Question: I wanted to know how I could change the axis of a plot of Tukey's HSD so I could shorten the words to make each comparison fit and not look ridiculous.
It would help a lot if you could help me with codes for changing axis labels, font size and color.
There are quite a few comparisons in the plot, so I would like to make the significant ones (the comparisons whose intervals are not on the "0" line) stand out more by changing their color.
'''
'Gastropods = read.csv(file = "MaroubraZones.csv", header = TRUE)
boxplot(Abundance ~ Zone*Species,data = Gastropods, names = c("A.high", "A.mid", "A.low", "C.high", "C.mid", "C.low", "N.high", "N.mid", "N.low"))
Gastropods.ANOVA = aov(Abundance ~ Zone * Species, data = Gastropods)
hist(Gastropods.ANOVA$residuals)
plot(Gastropods.ANOVA)
Gastropods$LOGAbundance = log10(Gastropods$Abundance + 1)
Gastropods$SQRTAbundance = sqrt(Gastropods$Abundance + 1)
summary(Gastropods.ANOVA)
summary(Gastropods$SQRTAbundance.ANOVA)
interaction.plot(Gastropods$Zone, Gastropods$Species, Gastropods$Abundance, main= "Gastropod Interaction Plot", xlab = "Gastropod Zone", ylab= "Mean of Gastropod Abundance",legend = FALSE))
interaction.plot(Gastropods$Zone, Gastropods$Species, Gastropods$Abundance, main= "Gastropod Interaction Plot", xlab = "Gastropod Zone", ylab= "Mean of Gastropod Abundance", legend = FALSE)
TukeyHSD(Gastropods.ANOVA)
tuk<-TukeyHSD(Gastropods.ANOVA)
plot(tuk)'
'''
As you can see the axis's are terrible and I want to highlight the significant values outside of the zero interval.

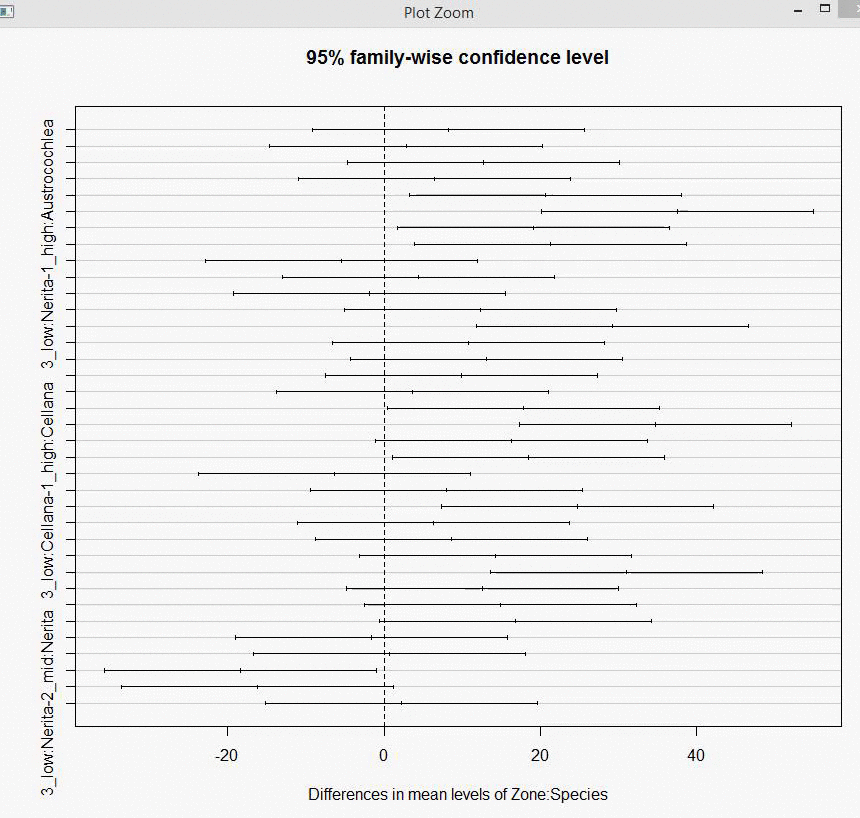
Answer: Try this:
'''
TukeyHSD(Gastropods.ANOVA)
tuk<-TukeyHSD(Gastropods.ANOVA)
psig=as.numeric(apply(tuk$'Zone:Species'[,2:3],1,prod)>=0)+1
op=par(mar=c(4.2,9,3.8,2))
plot(tuk,col=psig,yaxt="n")
for (j in 1:length(psig)){
axis(2,at=j,labels=rownames(tuk$'Zone:Species')[length(psig)-j+1],
las=1,cex.axis=.8,col.axis=psig[length(psig)-j+1])
}
par(op)
'''
You will have something similar to this plot